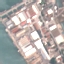
Land use / land cover: Industrial